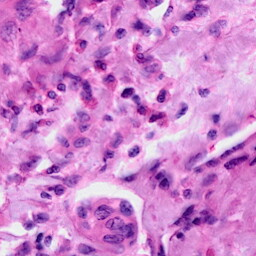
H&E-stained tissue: Cervix